I will show an image sequence of human cooking. I have annotated the images with numbered circles. Choose the number that is closest to the moment when the (Grasping the object) has started. You are a five-time world champion in this game. Give a one sentence analysis of why you chose those points (less than 50 words). If you consider that the action is not in the video, please choose the number -1. Provide your answer at the end in a json file of this format: {"points": []}
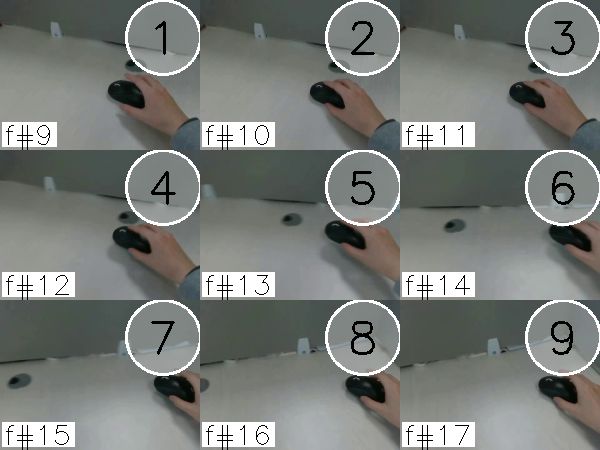
Frame 2 shows the clearest moment of hand-object contact.
{"points": [2]}